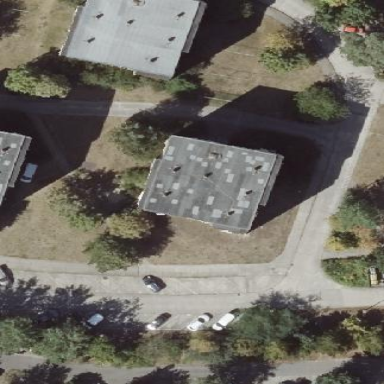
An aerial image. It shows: Flat-roofed residential building.